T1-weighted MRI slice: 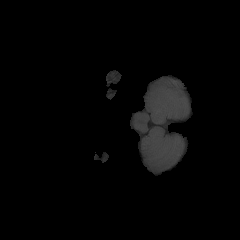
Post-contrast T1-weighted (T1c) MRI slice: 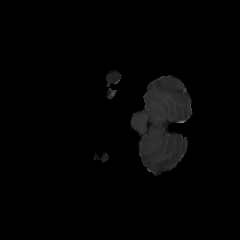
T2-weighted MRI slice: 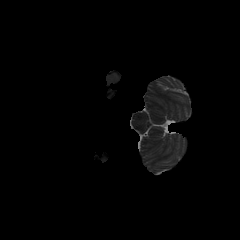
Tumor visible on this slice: no